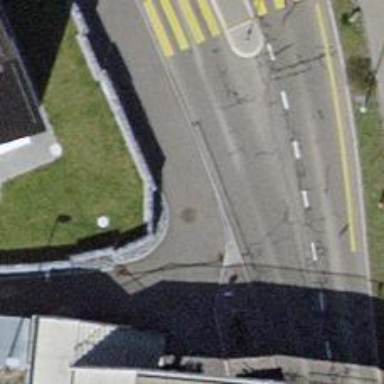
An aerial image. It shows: Asphalt sidewalk path.